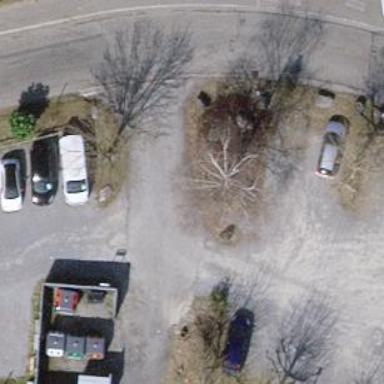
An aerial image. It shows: Parking area with pebblestone surface.